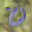
Label: 0